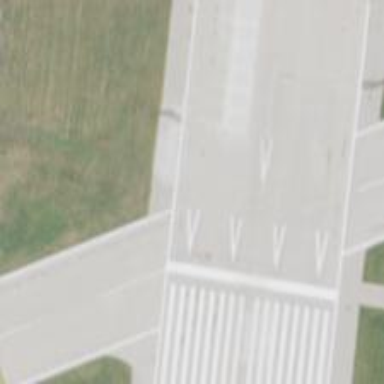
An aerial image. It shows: View of runway in airport.